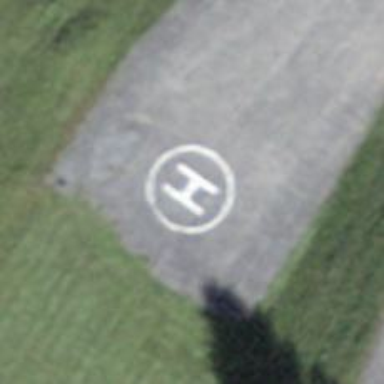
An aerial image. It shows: Image of helipad at airport.